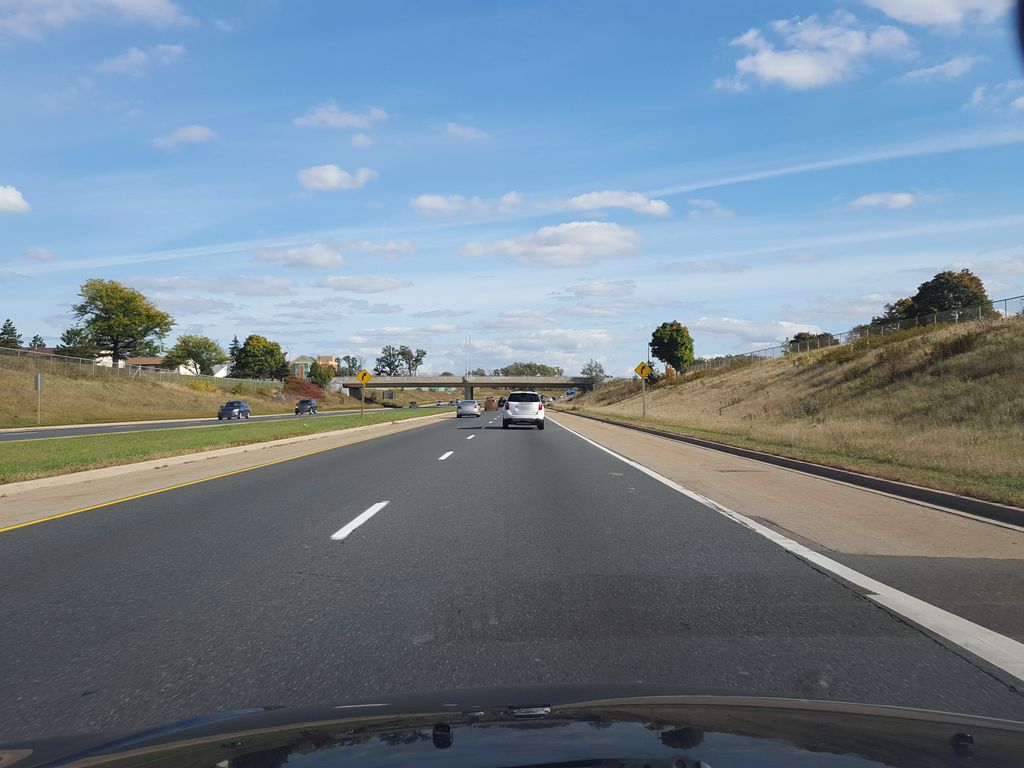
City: hamilton